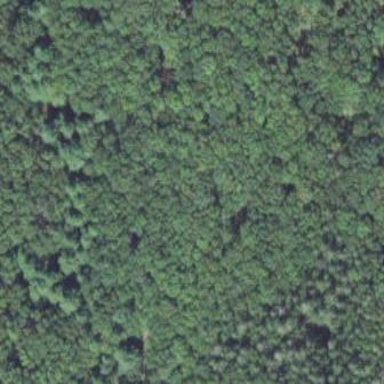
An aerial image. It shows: Mixed woodland with various types of leaves.